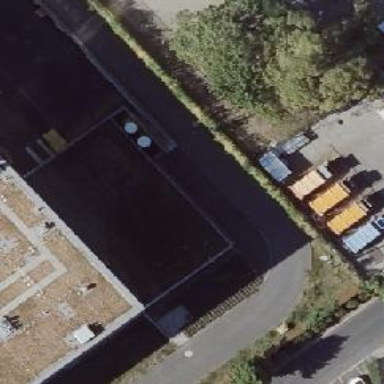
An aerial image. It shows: Storage tank that is man-made.